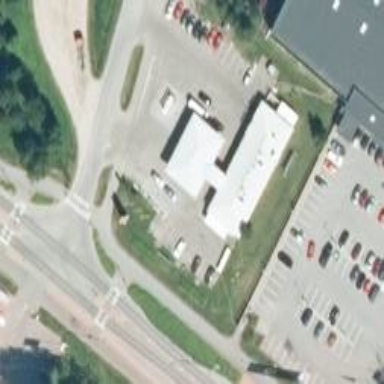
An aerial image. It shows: Convenience shop.